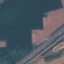
Land use / land cover: Highway